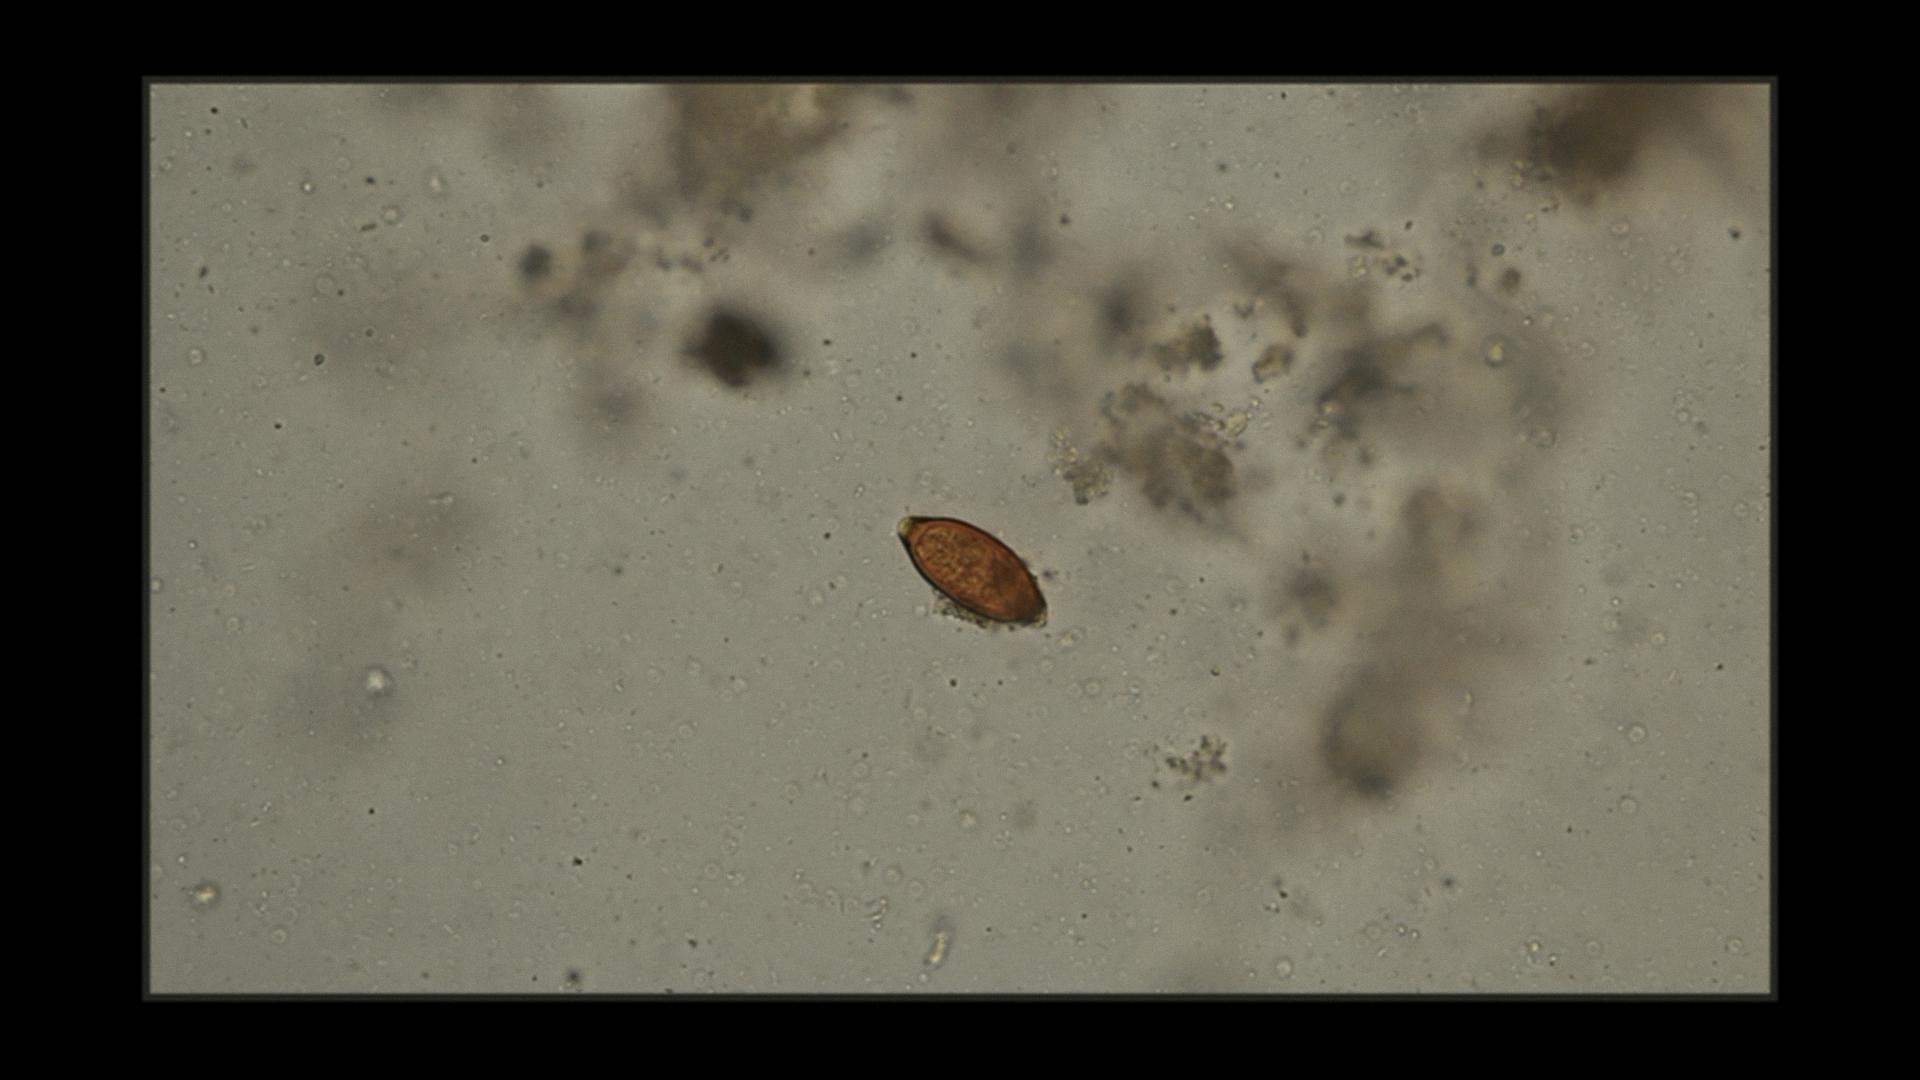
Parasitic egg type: Trichuris trichiura